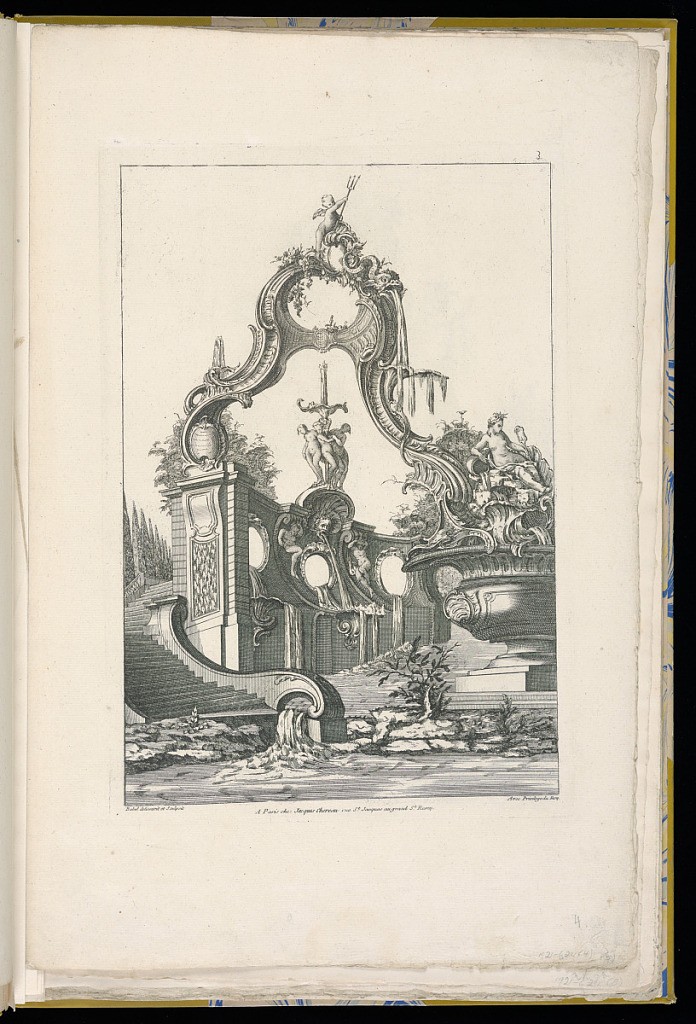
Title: Rocaille Arch and Fountain with Three Graces
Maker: Pierre Edme Babel, French, 1720–1775
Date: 1743-1763
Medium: Engraving on off-white laid paper
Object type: Print
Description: Fountain with a rocaille archway. The rocaille gate is topped with a winged putto holding a trident, and has on the ride side a reclining river goddess holding a vase from which water pours. Atop the semi-circular fountain is a group of the Three Graces. The plate is signed and numbered.